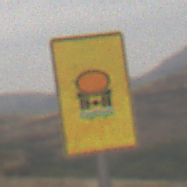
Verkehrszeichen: FahrzeugeMitWassergefaehrdenderLadungOhnePfeilsymbol
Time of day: MorningAfternoon
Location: Outdoor (Nature)
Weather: Overcast
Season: NotSpecified
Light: Natural